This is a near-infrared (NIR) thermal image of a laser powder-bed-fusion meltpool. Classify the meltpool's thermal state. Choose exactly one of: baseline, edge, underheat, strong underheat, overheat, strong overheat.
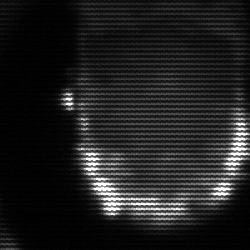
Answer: baseline